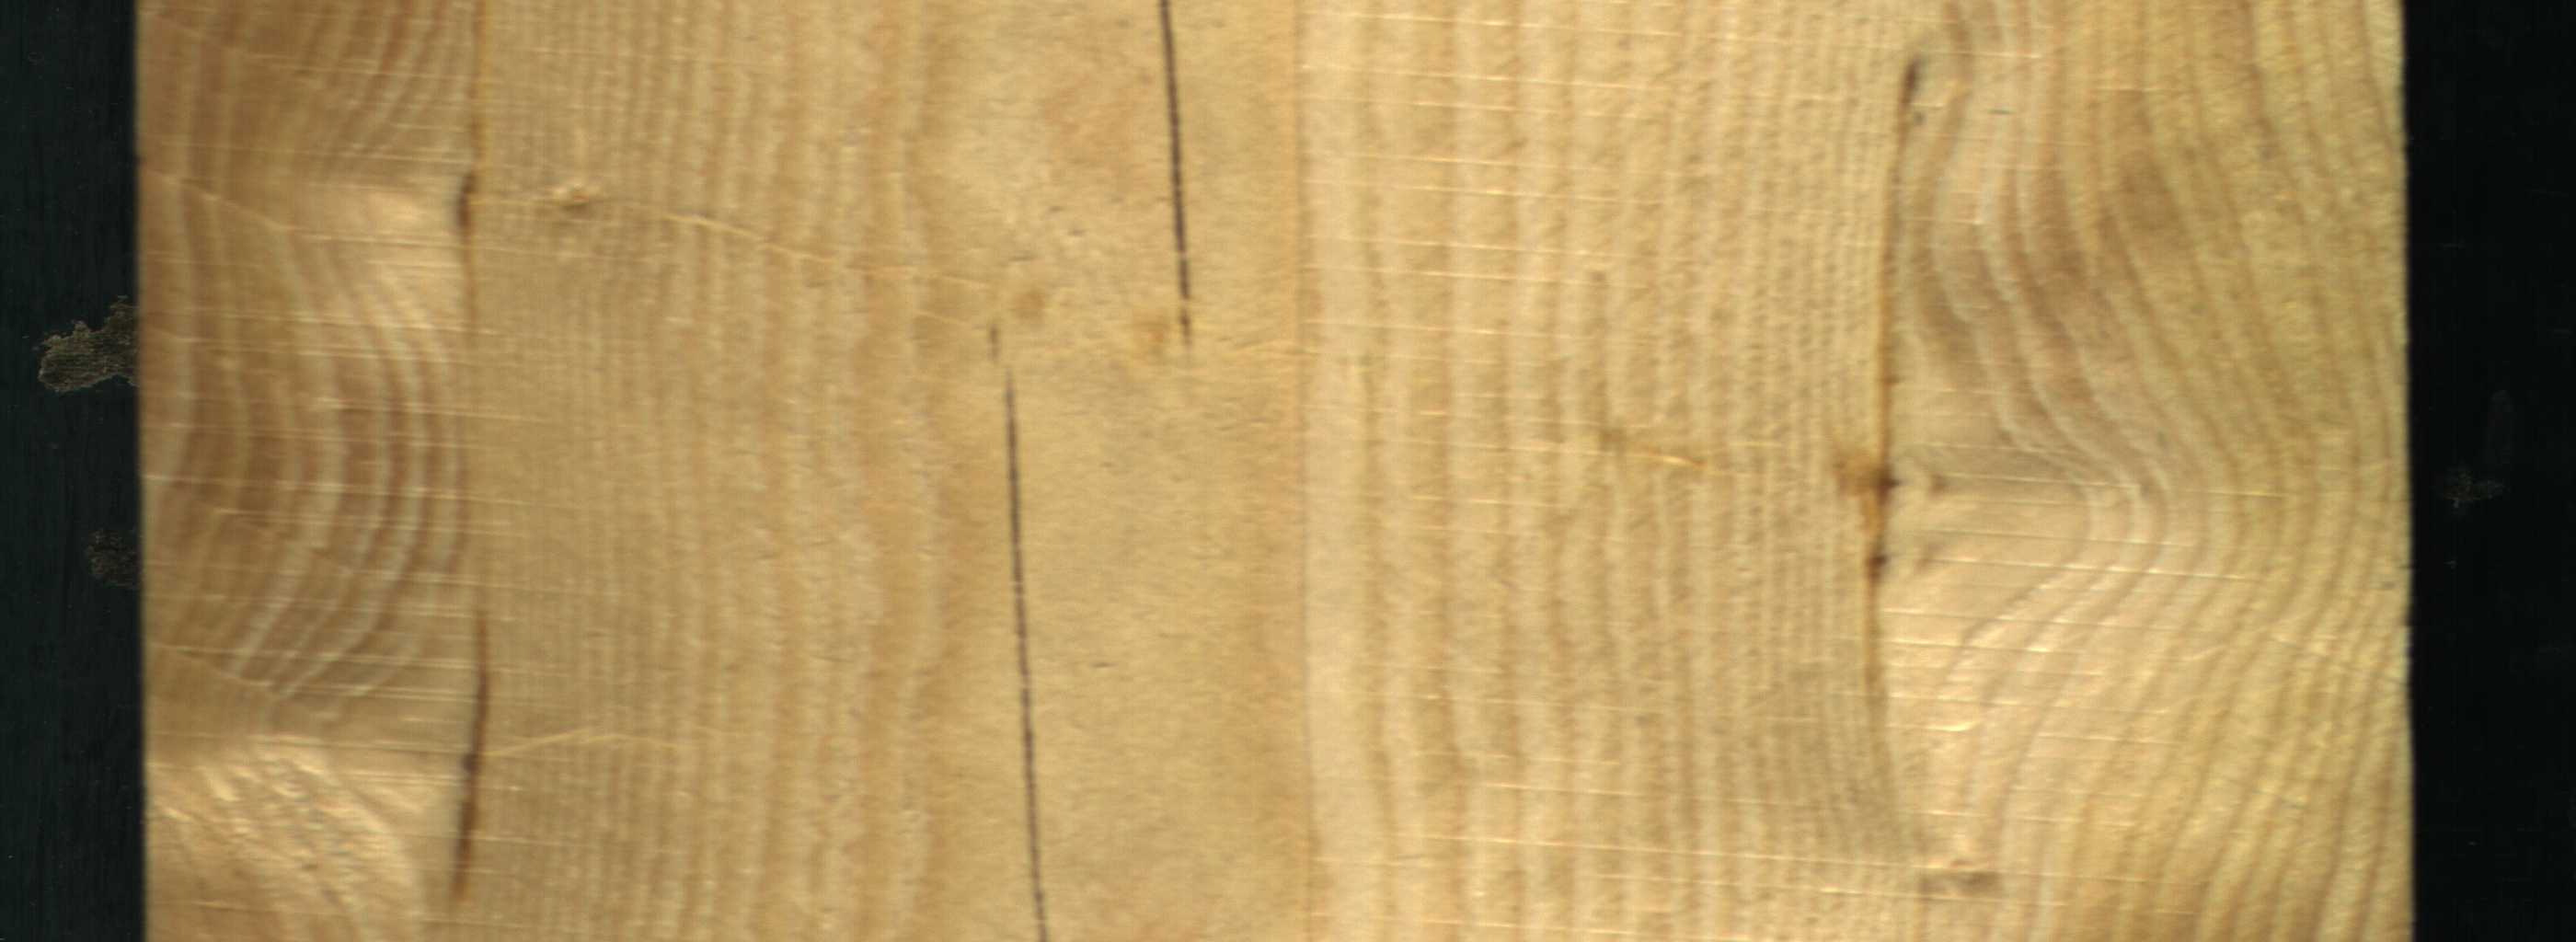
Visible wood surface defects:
resin
resin
resin
Crack
Crack